Field crop: tomato
Growth stage: 1
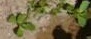
Species: portulaca